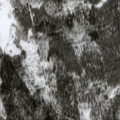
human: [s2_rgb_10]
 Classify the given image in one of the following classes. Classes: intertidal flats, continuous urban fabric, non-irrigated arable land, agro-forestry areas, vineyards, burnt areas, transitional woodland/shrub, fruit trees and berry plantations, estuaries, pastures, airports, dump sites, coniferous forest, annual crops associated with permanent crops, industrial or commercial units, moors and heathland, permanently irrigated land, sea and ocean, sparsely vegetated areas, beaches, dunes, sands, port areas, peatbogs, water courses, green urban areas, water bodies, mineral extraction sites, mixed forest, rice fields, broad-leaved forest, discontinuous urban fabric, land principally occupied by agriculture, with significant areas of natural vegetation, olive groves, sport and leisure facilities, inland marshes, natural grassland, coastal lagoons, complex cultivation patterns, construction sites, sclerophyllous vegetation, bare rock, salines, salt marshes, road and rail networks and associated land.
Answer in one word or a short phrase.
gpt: coniferous forest, peatbogs